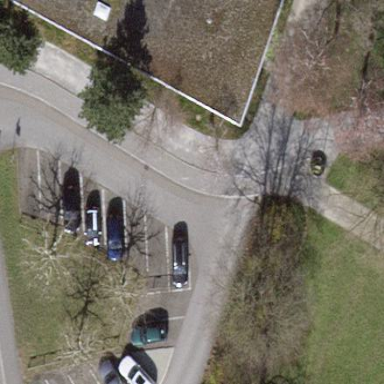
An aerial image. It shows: Parking area with surface.